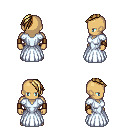
a pixel art fantasy rpg character, male body template, human, tanned skin, underdress, gold greaves, blonde long mohawk hairstyle, leather bracers, four views (front, back, left, right), 2x2 character sprite sheet, small pixel art, hard edges, no anti-aliasing